Current action and preconditions to check: trajectory_clear

Your task: For each precondition in the list above, predict whether it will hold at this action.

Consider the current scene as observed from the mobile robot's camera, and analyze the predicted future states of all dynamic agents (e.g., people, animals, vehicles, or any moving entities) within the NEXT SECOND.

IMPORTANT: Only answer "very likely" if you are absolutely certain—based on strong, clear evidence—that a dynamic agent will violate the precondition in the predicted future state. Do NOT answer "very likely" for unlikely, ambiguous, or low-probability risks.

Ask yourself for each precondition: Is there a high probability, with clear and convincing evidence, that the predicted future states of any dynamic agent will interfere with the predicted future state of the currently executing action within the NEXT SECOND, causing that precondition to fail?

Assess the risk level based on these predictions. Use "likely" or "very likely" if motions create a clear risk of interference.

Use "neutral" or "improbable" if agents are nearby but their predicted paths are clearly diverging or non-conflicting.

Failure Risk Categories: "very improbable", "improbable", "neutral", "likely", "very likely"

Answer Format: Output ONLY the probability_of_failure value from these categories: "very improbable", "improbable", "neutral", "likely", "very likely"

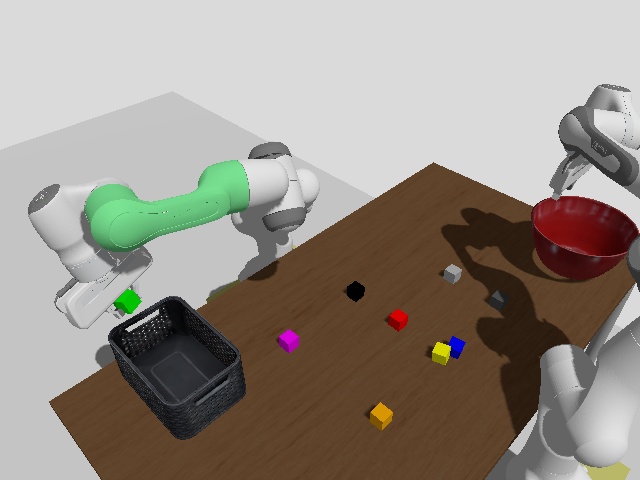

Answer: very improbable